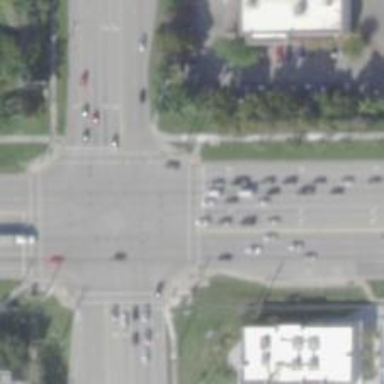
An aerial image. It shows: Marked crossing on the road.